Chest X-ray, PA view. Patient: 56 years old, sex F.
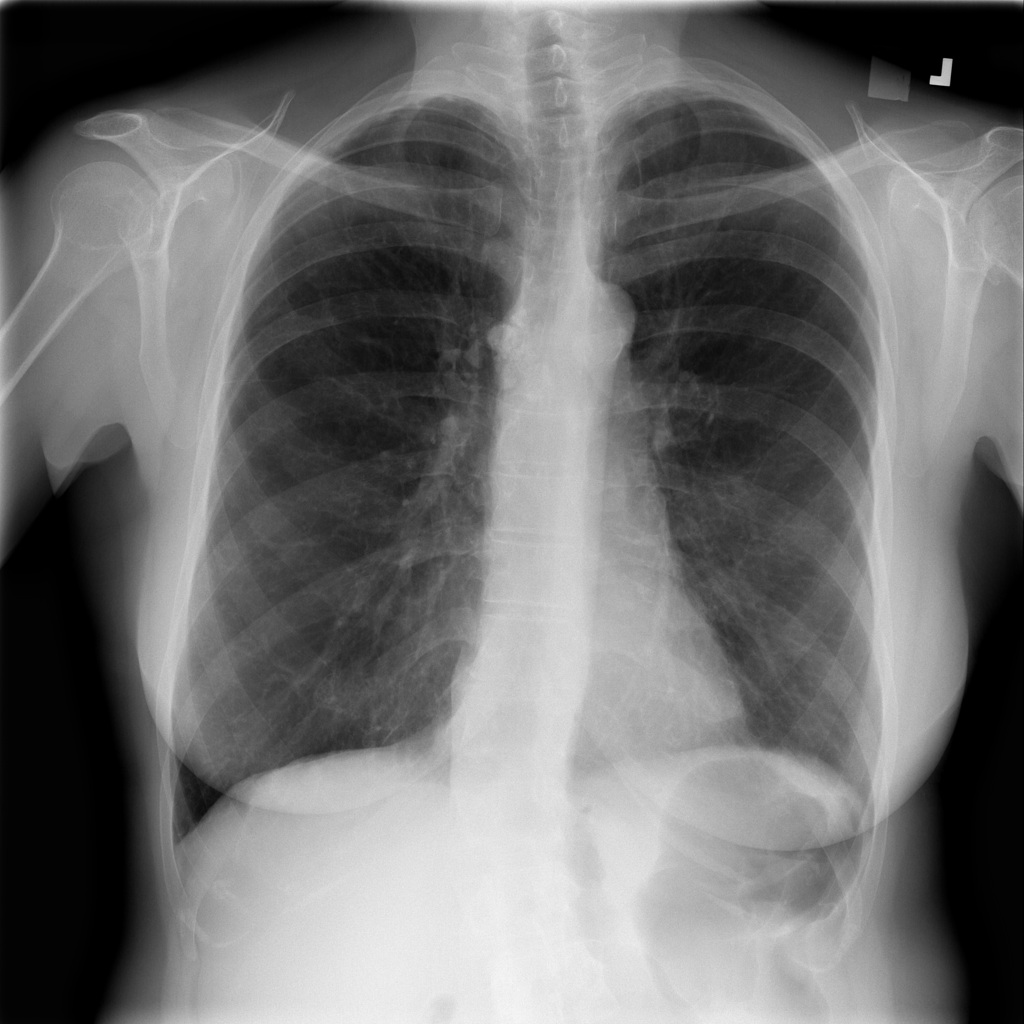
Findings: No Finding